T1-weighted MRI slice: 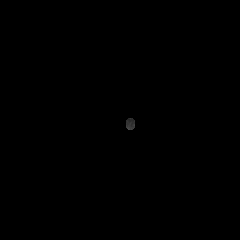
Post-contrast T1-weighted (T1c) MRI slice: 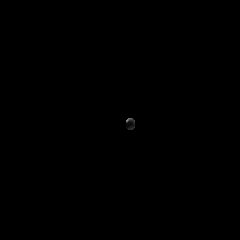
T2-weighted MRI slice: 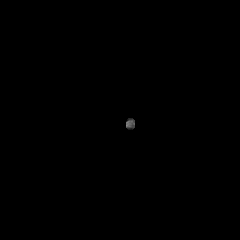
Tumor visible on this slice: no